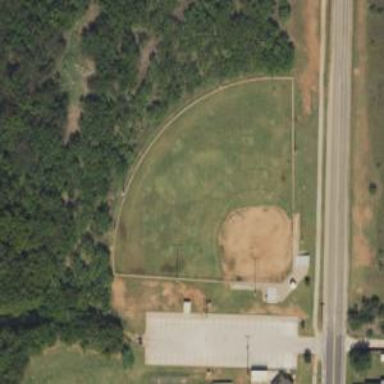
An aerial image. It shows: Baseball pitch for leisure land.